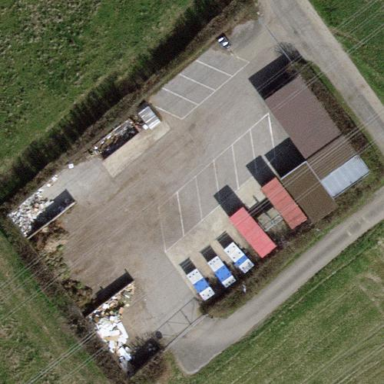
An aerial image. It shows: Recycling center for various types of waste.